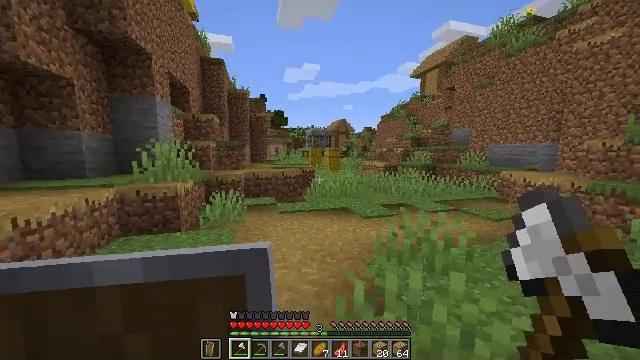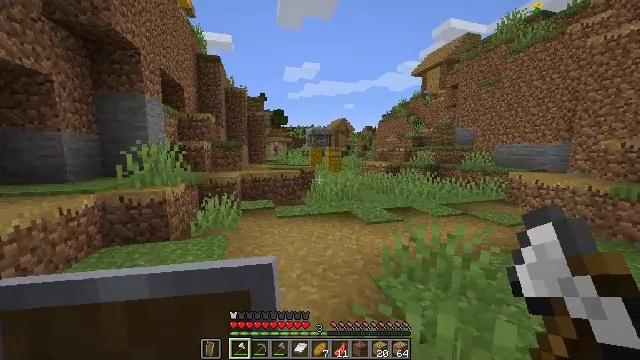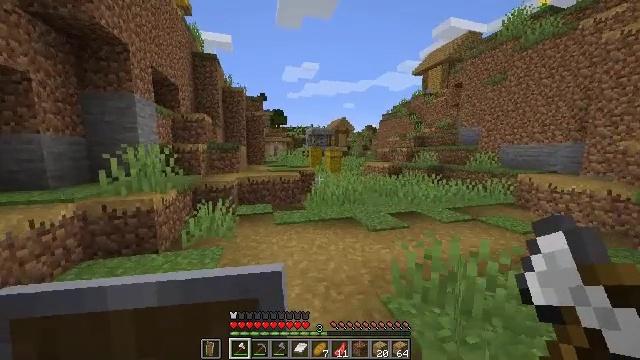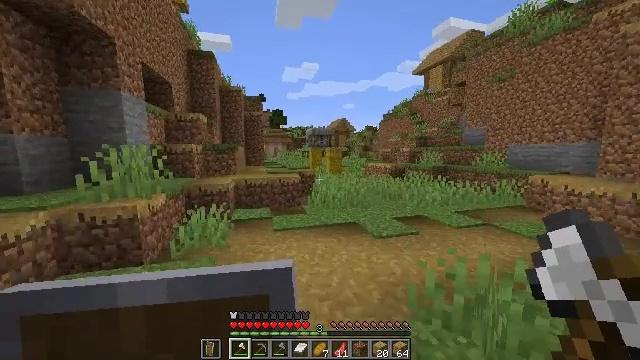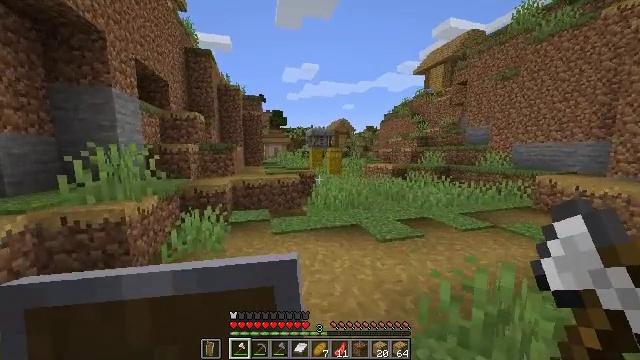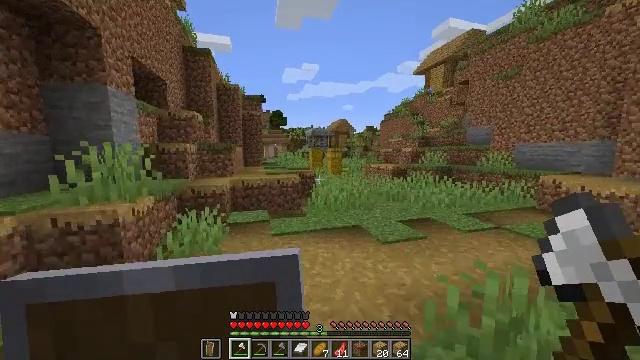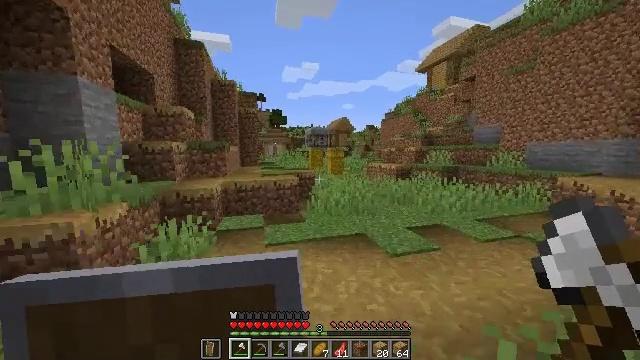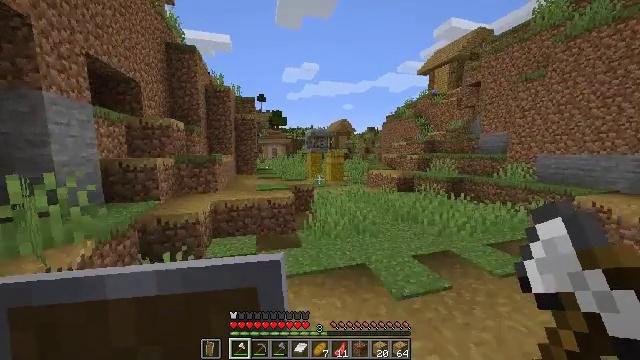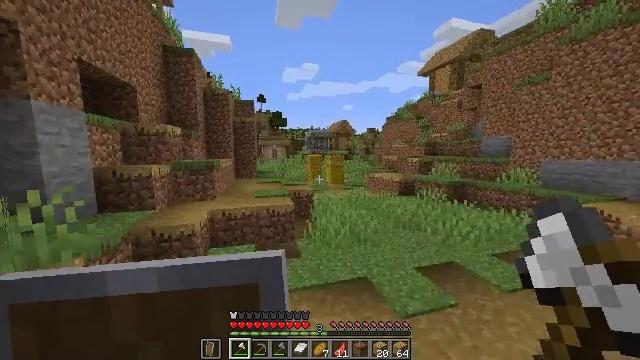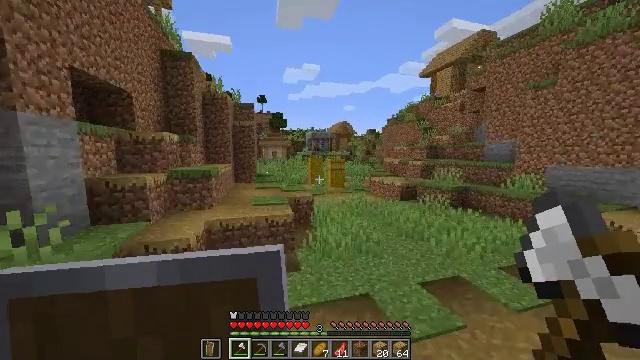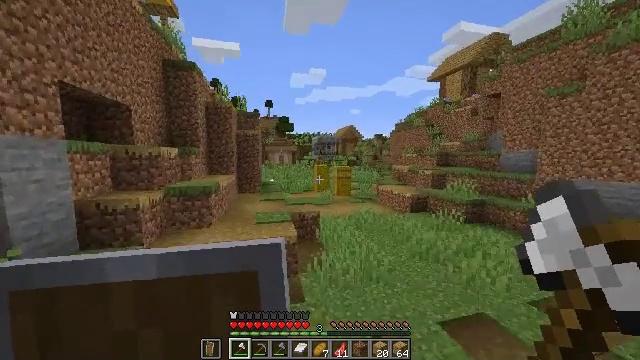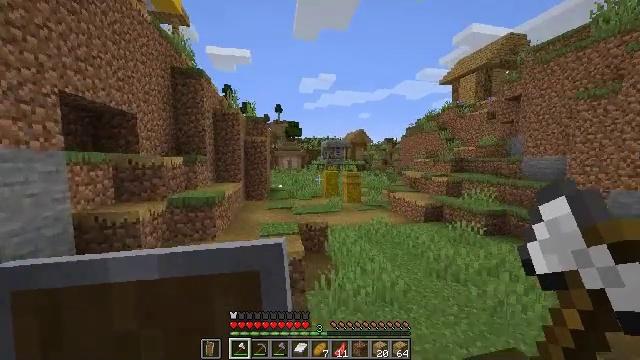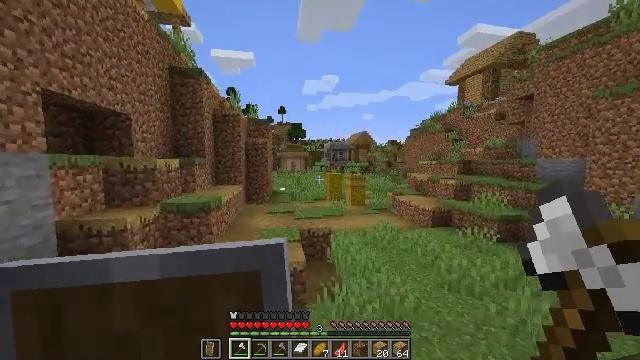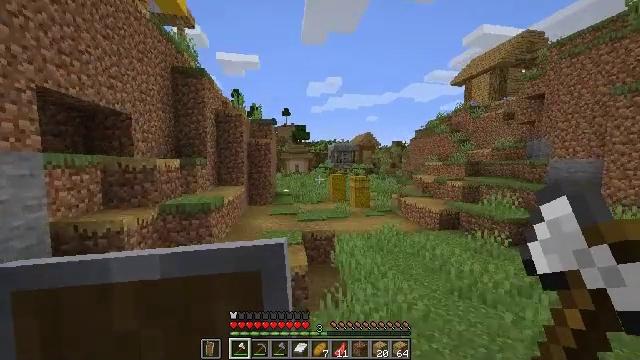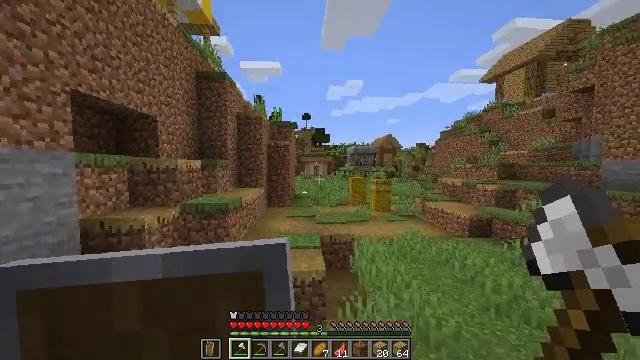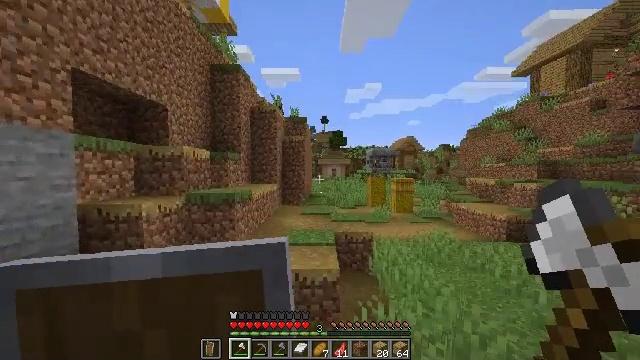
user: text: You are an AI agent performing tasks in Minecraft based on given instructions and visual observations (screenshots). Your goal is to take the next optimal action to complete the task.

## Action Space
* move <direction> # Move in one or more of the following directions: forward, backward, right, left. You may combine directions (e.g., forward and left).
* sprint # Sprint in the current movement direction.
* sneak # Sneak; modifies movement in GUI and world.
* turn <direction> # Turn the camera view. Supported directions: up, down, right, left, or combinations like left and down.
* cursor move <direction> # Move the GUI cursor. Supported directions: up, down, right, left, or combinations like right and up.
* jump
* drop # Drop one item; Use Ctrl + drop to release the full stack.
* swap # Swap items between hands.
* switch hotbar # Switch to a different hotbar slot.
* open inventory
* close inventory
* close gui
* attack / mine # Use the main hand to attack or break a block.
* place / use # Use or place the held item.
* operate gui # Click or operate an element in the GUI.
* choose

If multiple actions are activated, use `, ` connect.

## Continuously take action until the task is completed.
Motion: motion action
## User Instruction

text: Gather the composter from your farm.
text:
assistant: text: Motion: move forward, sprint
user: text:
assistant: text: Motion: move forward, sprint
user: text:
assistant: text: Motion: move forward, sprint
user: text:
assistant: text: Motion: move forward, sprint
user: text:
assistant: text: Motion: move forward, sprint
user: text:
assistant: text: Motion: move forward, sprint
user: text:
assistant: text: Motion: move forward, sprint, jump
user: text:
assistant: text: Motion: move forward, sprint, jump
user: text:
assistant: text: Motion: move forward, sprint, jump
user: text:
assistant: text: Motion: move forward, sprint, turn left, jump
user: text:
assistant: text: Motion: move forward, sprint, turn left and up, jump
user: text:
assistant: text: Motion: move forward, sprint, jump
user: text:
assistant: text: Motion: move forward, sprint, turn left, jump
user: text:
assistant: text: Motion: move forward, sprint, turn left, jump
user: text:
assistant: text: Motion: move forward, sprint, turn left and up, jump
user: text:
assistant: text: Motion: move forward, sprint
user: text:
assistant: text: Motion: move forward, sprint
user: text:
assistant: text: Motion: move forward, sprint
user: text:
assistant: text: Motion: move forward, sprint
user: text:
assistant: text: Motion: move forward, sprint
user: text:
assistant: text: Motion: move forward, sprint, turn left
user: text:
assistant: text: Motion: move forward, sprint
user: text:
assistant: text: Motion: move forward, sprint
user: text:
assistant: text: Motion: move forward, sprint
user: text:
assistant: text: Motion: move forward, sprint
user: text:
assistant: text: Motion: move forward, sprint
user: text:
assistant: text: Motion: move forward, sprint
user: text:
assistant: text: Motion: move forward, sprint, jump
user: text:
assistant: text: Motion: move forward, sprint, jump
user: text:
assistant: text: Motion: move forward, sprint, jump